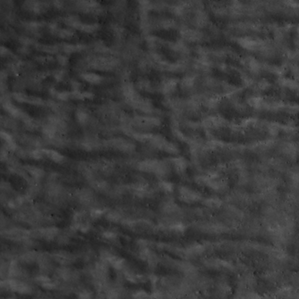
Label: non_frost